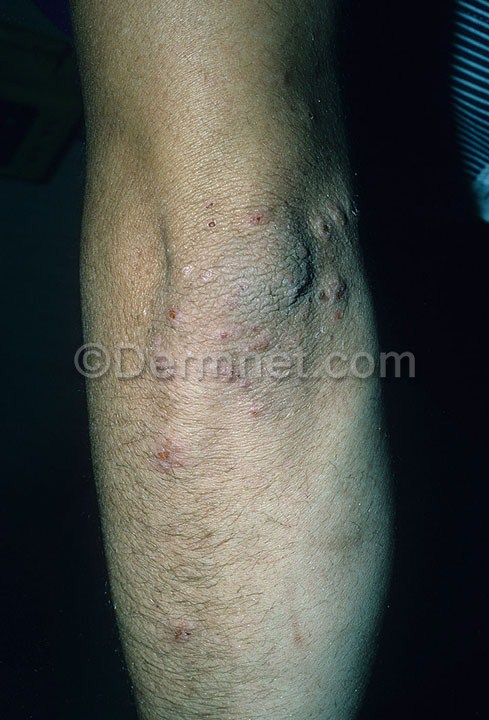
Disease: Bullous Disease Photos